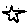
Label: star